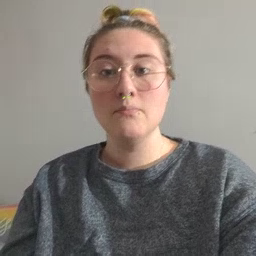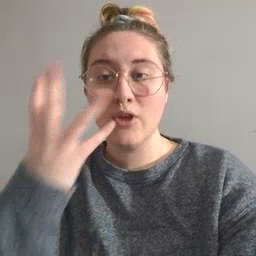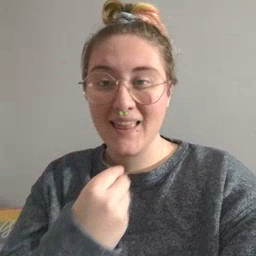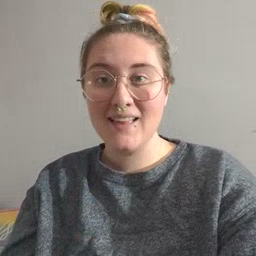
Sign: pretty